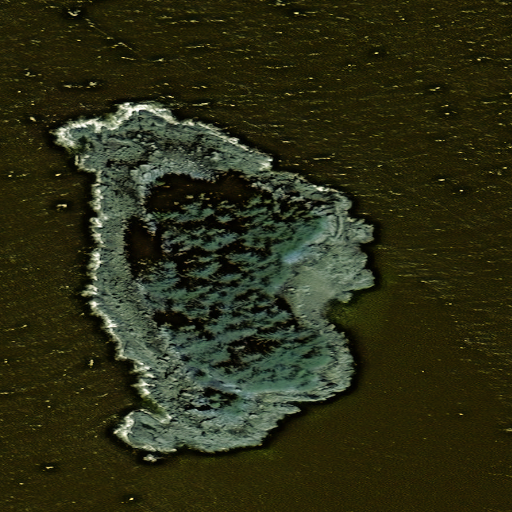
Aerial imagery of island in Alaska named Bird Island containing only unknown